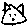
Label: cat